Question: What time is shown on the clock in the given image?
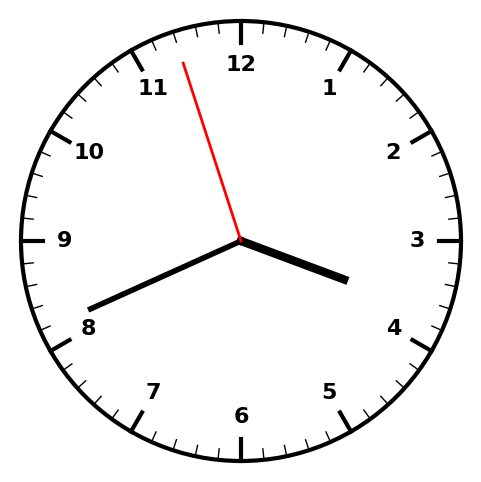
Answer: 03:40:57